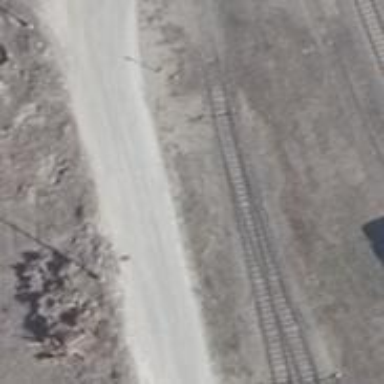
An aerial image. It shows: Railway switch.